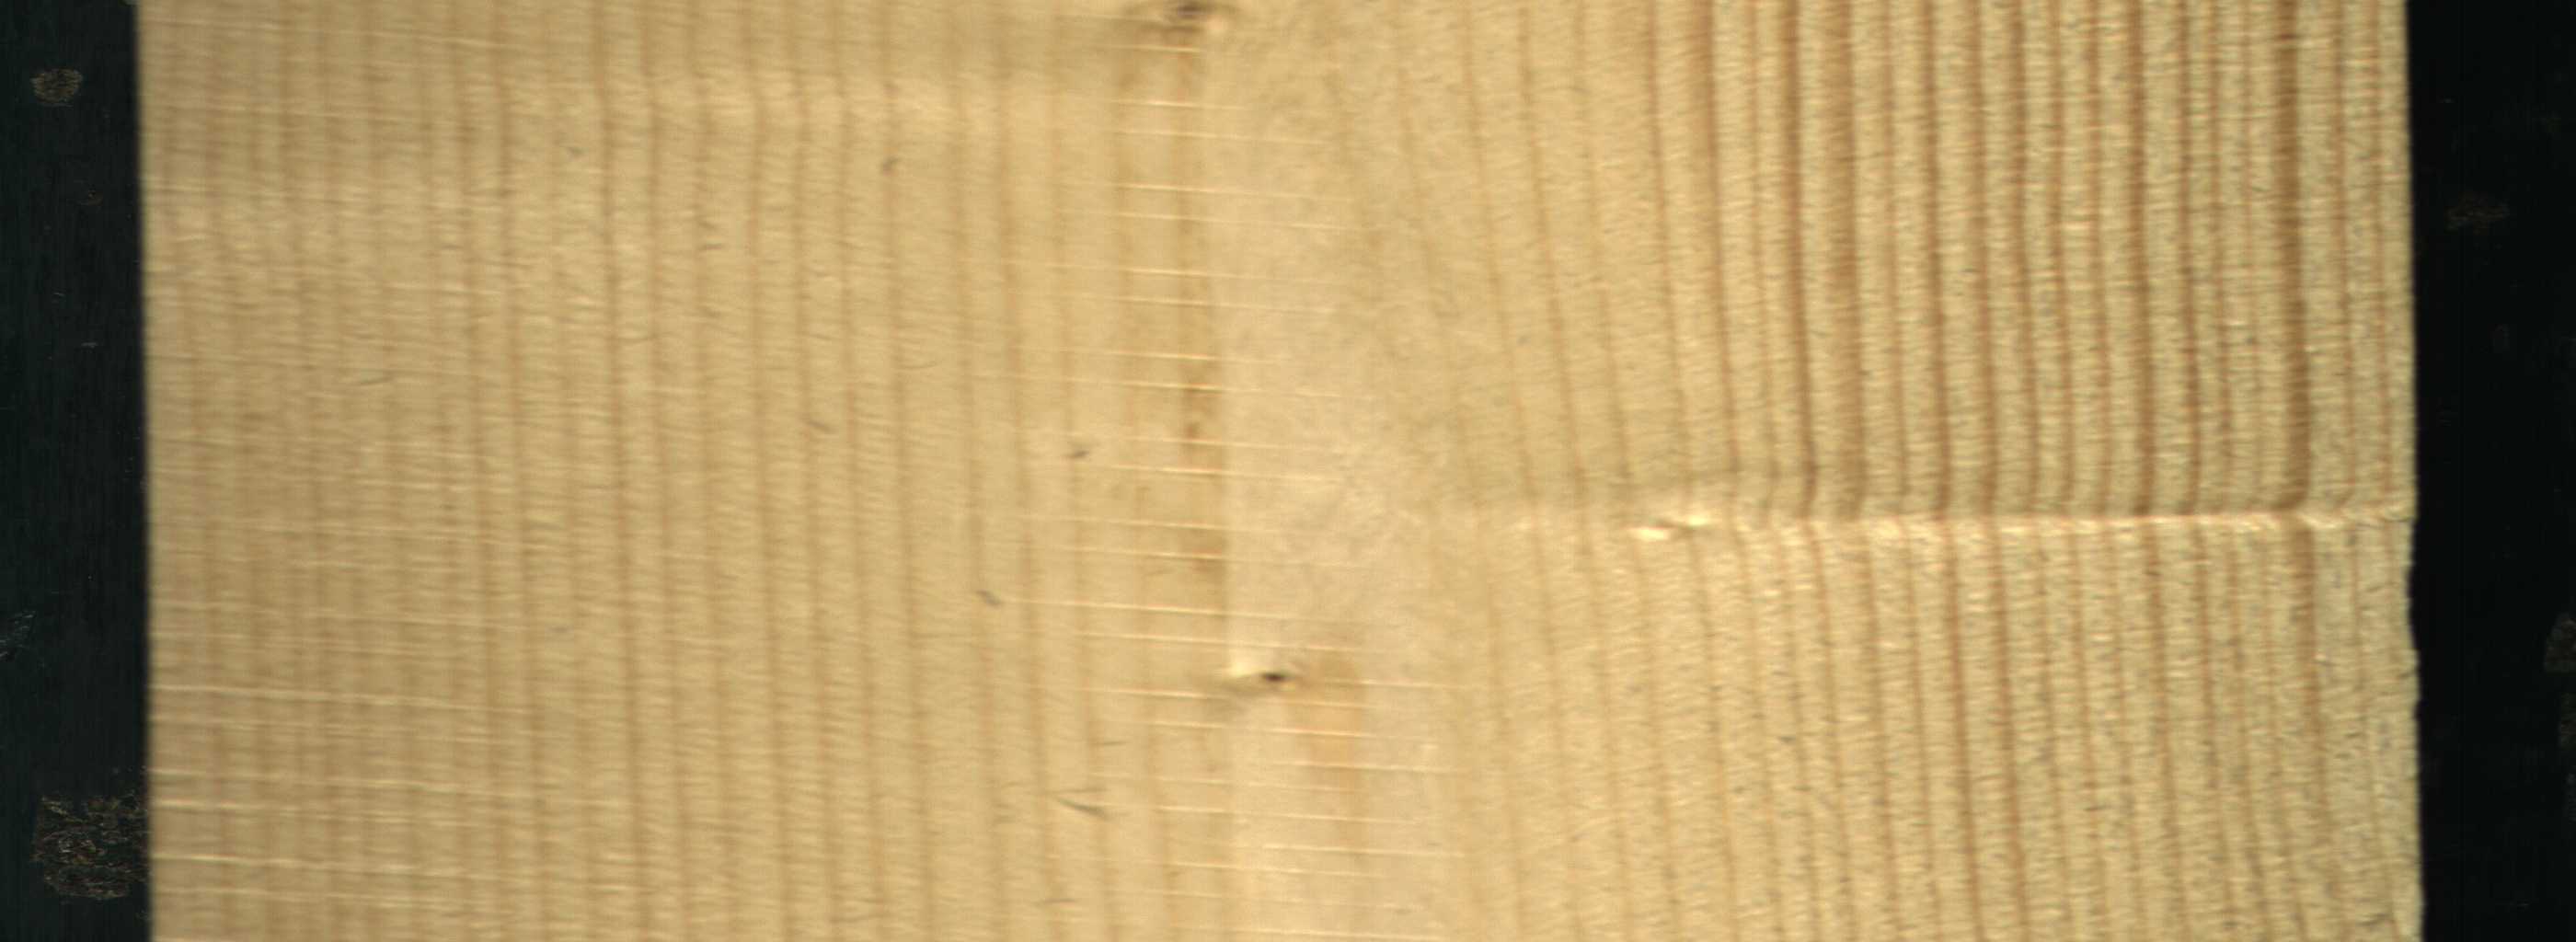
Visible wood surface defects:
Live_Knot